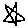
Label: star